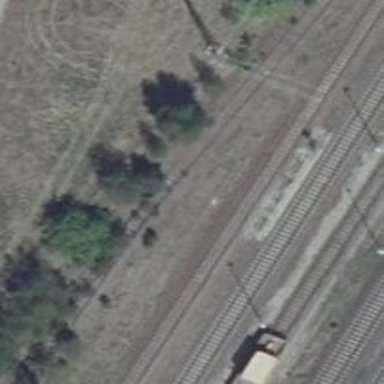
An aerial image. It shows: Unused railway yard.